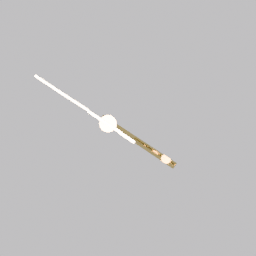
Label: lighting